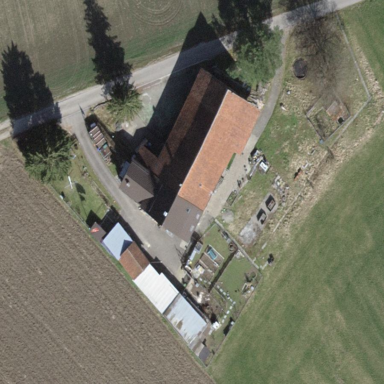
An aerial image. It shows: Farmyard area.